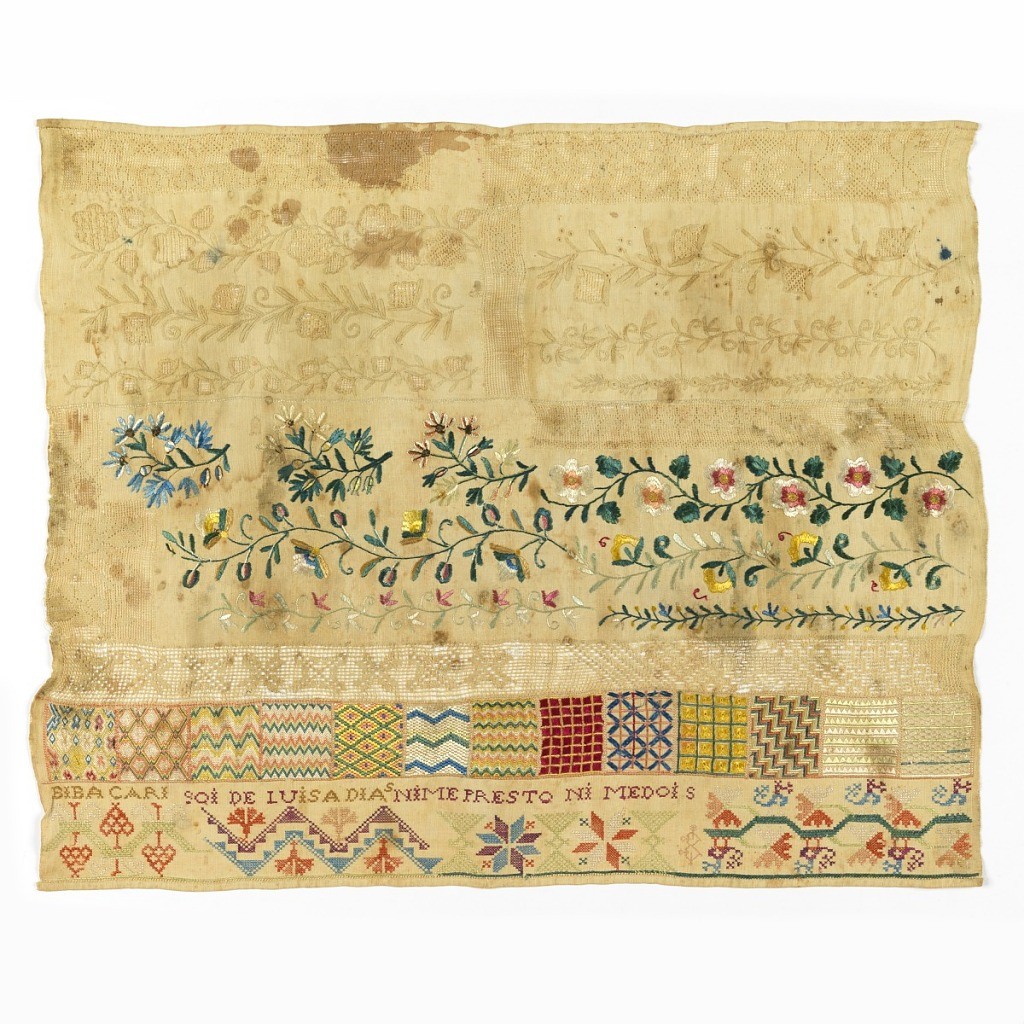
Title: Sampler
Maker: Luisa Dias
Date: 19th century
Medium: silk embroidery on linen foundation Technique: embroidered in cross, satin, stem, and buttonhole stitches, with withdrawn element work with needle made fillings, on plain weave foundation
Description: Bands of whitework and withdrawn element work at top, with floral borders and geometric fills in polychrome silks.